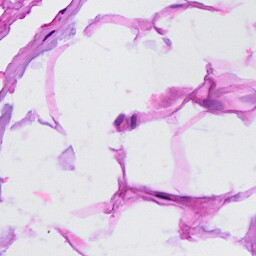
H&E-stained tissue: Breast